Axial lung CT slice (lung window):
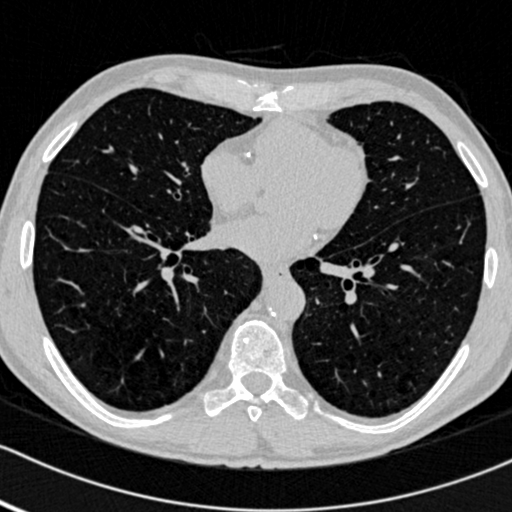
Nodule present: no